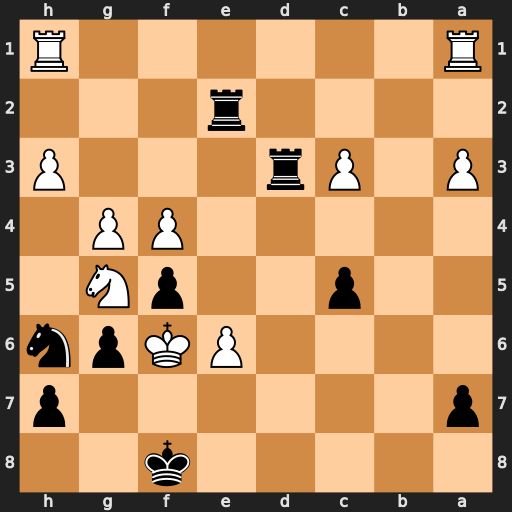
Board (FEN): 5k2/p6p/4PKpn/2p2pN1/5PP1/P1Pr3P/4r3/R6R
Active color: b
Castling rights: -
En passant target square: -
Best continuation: Ng8#